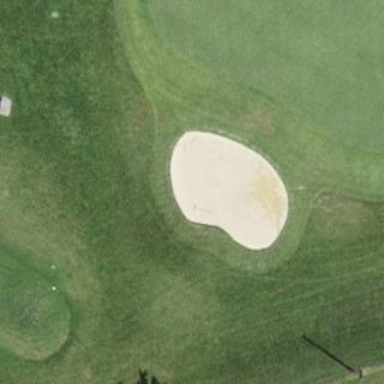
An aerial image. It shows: Golf bunker filled with sandy terrain.